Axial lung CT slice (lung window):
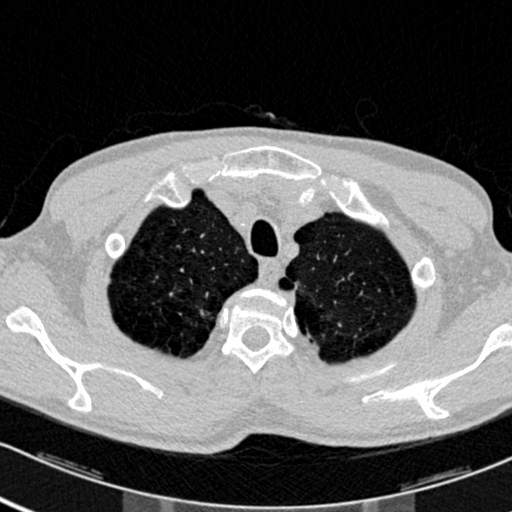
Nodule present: no